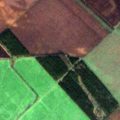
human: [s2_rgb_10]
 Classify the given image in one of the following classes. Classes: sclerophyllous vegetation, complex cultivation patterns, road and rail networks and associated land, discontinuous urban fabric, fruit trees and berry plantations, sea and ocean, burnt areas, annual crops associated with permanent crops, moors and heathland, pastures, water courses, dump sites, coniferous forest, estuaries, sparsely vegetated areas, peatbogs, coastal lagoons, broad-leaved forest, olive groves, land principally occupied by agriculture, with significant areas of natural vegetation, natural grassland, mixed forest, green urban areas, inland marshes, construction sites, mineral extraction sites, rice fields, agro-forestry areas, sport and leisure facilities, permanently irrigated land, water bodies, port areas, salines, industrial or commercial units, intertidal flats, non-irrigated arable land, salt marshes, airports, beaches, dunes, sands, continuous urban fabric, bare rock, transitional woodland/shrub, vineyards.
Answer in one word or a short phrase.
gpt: non-irrigated arable land, coniferous forest